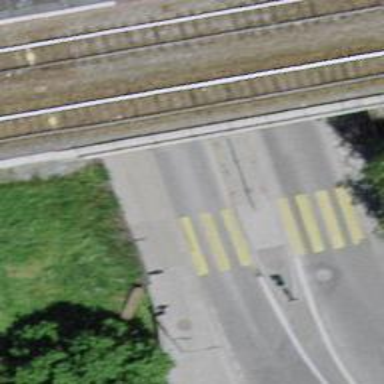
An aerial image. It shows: Kerb barrier.